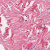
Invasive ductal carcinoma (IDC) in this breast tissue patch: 0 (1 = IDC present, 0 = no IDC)